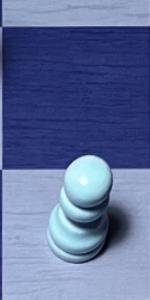
Label: Pawn_White